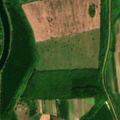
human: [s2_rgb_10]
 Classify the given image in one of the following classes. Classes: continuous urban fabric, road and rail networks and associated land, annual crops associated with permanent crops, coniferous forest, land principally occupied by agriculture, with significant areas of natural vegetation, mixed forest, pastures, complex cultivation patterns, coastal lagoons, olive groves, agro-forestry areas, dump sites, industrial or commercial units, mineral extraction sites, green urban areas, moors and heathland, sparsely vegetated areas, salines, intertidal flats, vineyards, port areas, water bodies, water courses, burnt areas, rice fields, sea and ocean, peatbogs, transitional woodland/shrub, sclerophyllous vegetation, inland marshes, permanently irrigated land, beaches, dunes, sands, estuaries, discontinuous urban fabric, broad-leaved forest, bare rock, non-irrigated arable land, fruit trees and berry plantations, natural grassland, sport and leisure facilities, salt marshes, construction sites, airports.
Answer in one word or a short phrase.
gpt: non-irrigated arable land, land principally occupied by agriculture, with significant areas of natural vegetation, broad-leaved forest, transitional woodland/shrub, water courses